Field crop: maize
Growth stage: 2
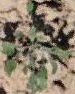
Species: atriplex